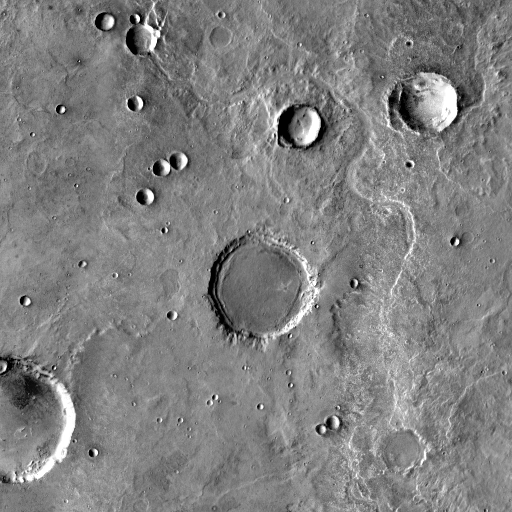
Crater classes present: Background, Other, Layered, Buried